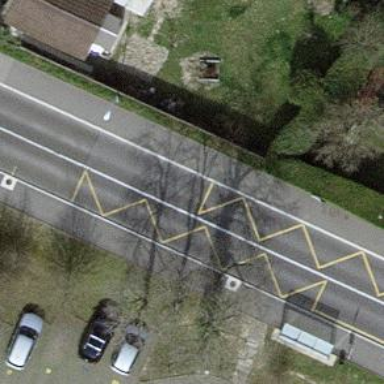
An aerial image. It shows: Asphalt platform for public transport.